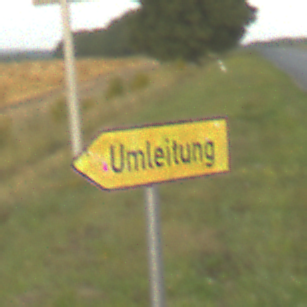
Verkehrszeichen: UmleitungswegweiserLinksweisend
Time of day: SunriseSunset
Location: Outdoor (RoadRail)
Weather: PartlyCloudy
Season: NotSpecified
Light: Natural